Question: When a new user comes to the page and types in an email that already exists in the system, I would like to do the following:
1. Show the error message.
2. Show the arrow.
3. Then move the focus(cursor) to the Password field.
Using jQuery I'm able to move the focus to the field, but after a few milliseconds, the focus is pulled back to the field with the Parsley error message.
I have tried using 'data-parsley-focus="..."' and 'data-parsley-no-focus', but that didn't do anything for me. I've also looked at the source code and I see that 'validate.focusedField.focus()' is what's forcing the focus back to the field with the error, but can't quite figure out how to stop that.
So, is there a way to override this behavior?

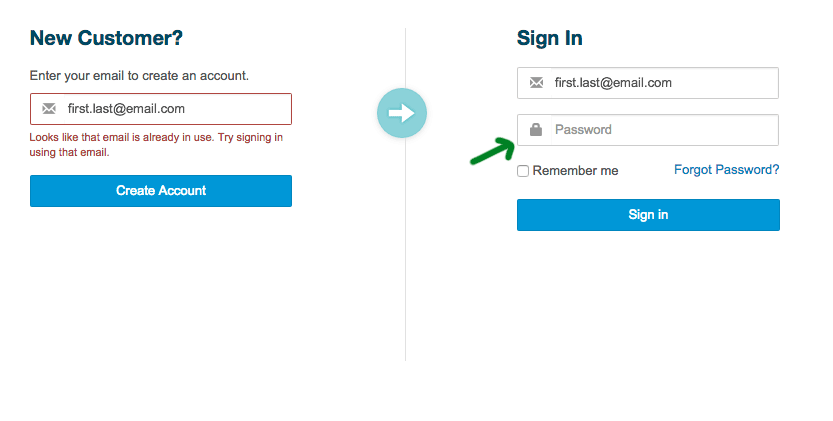
Answer: The following code works as expected, although you might need to tweak some aspects based on your code.
What I did:
1. Whenever a field has an error, check if it's a specific field (field1 in my case) and, if so, do something (in this case, focus on field2 input).
2. Add data-parsley-focus="none" to the form to avoid auto focus on the first input with errors (behaviour by default).
'''
$(document).ready(function() {
$.listen('parsley:field:error', function(parsleyField) {
if (parsleyField.$element.attr('name') === 'field1') {
$("input[name=field2]").focus();
}
});
});
'''
'''
<script src="https://ajax.googleapis.com/ajax/libs/jquery/2.1.1/jquery.min.js"></script>
<script src="https://cdnjs.cloudflare.com/ajax/libs/parsley.js/2.0.7/parsley.min.js"></script>
<form id="myForm" data-parsley-validate data-parsley-focus="none">
<input type="text" name="field1" required data-parsley-minlength="50" data-parsley-trigger="focusout" />
<input type="text" name="field2" required />
<input type="submit" />
</form>
'''
If you run into some trouble, please provide a fiddle and add the relevant code to your question.